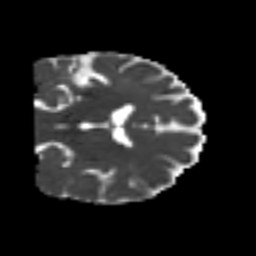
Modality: MD
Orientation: coronal
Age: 53
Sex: male
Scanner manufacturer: siemens
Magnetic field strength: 3 T
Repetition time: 4.999 s
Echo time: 0.07946 s